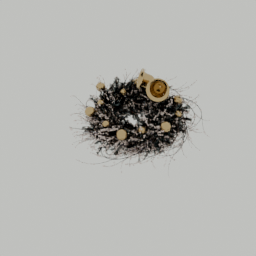
Label: decoration